Interaction volume radius: 5 \u00c5
Interaction volume height: 10 \u00c5
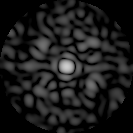
Disorder parameter: 0.7892